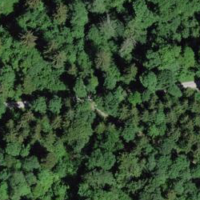
EUNIS habitat code: 41
Species observed at this site:
Lonicera acuminata